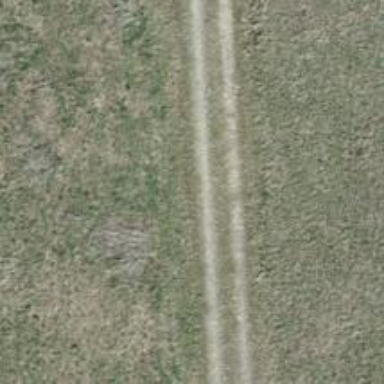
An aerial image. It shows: Gravel track with grade3 tracktype.